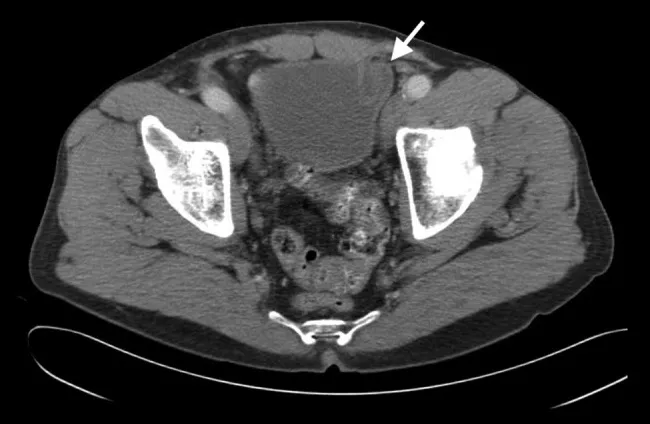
Second image of CT abdomen showing maximal extent of bladder lesion indicated by white arrow.
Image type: radiology (ct)